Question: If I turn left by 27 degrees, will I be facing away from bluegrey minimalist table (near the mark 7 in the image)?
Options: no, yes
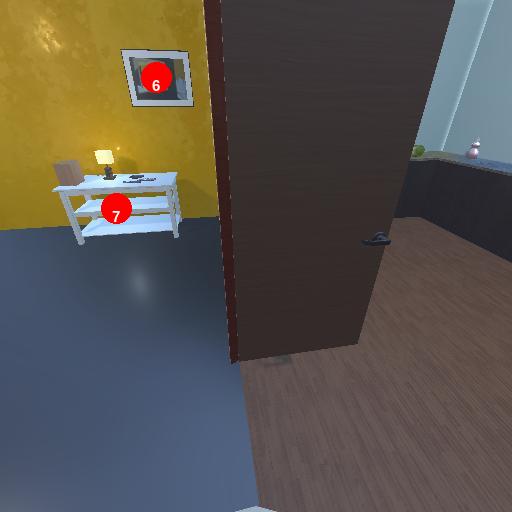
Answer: no